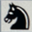
Piece: bN